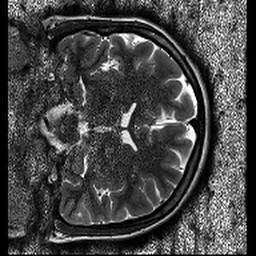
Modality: T2w
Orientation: coronal
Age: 19
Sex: female
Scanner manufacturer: siemens
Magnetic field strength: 3 T
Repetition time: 11.39 s
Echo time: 0.09 s